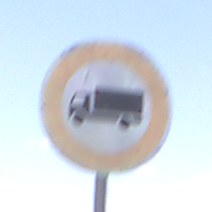
Verkehrszeichen: VerbotFuerKraftfahrzeugeUeberDreiKommaFuenfTonnen
Umgebung: Outdoor, Nature
Tageszeit: Midday
Wetter: PartlyCloudy
Licht: Natural
Jahreszeit: NotSpecified
Kontrast: HighContrast